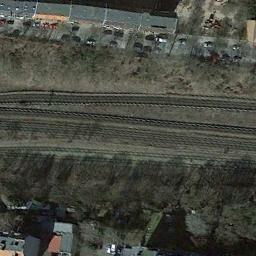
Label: railway